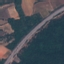
Land use / land cover class: Highway